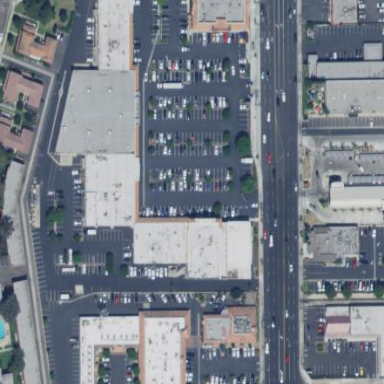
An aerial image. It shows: Retail building.